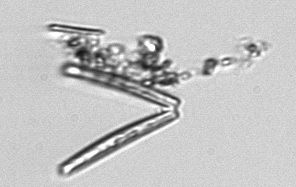
Label: Thalassionema